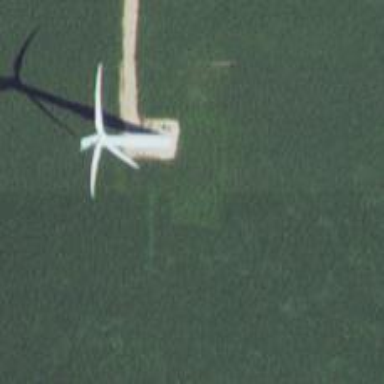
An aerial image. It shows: Wind turbine generating power.